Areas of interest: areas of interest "Temple"
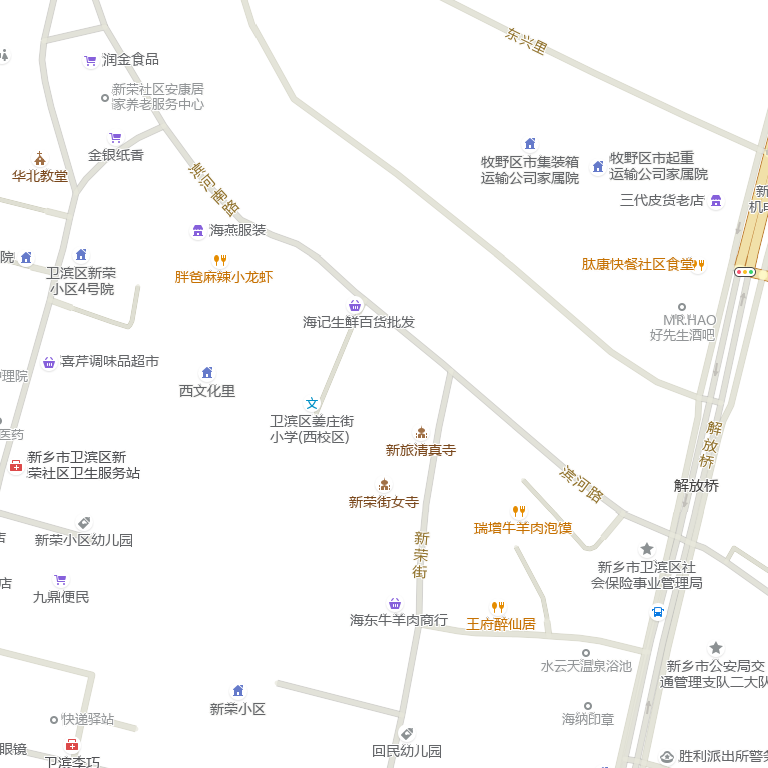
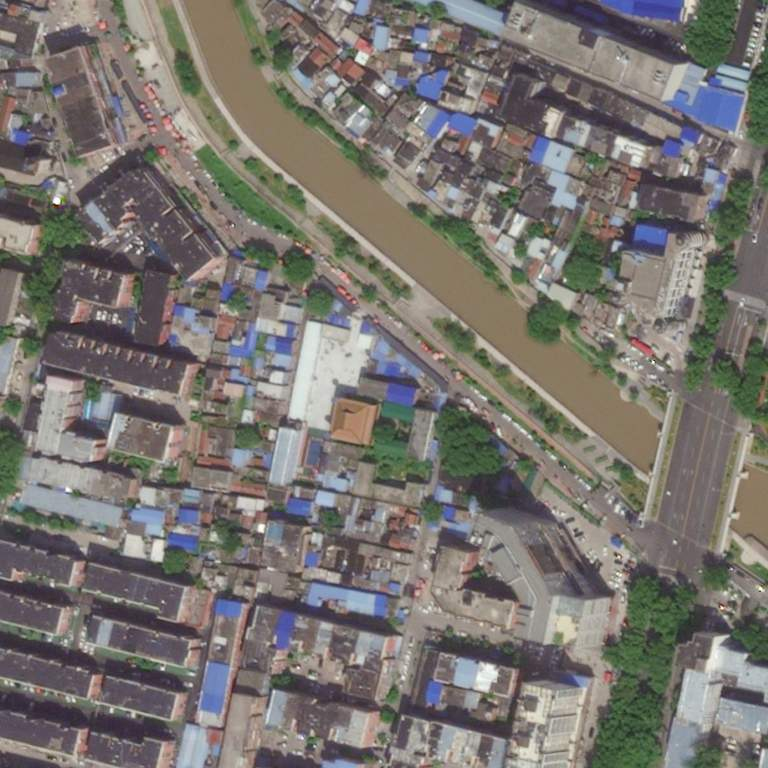